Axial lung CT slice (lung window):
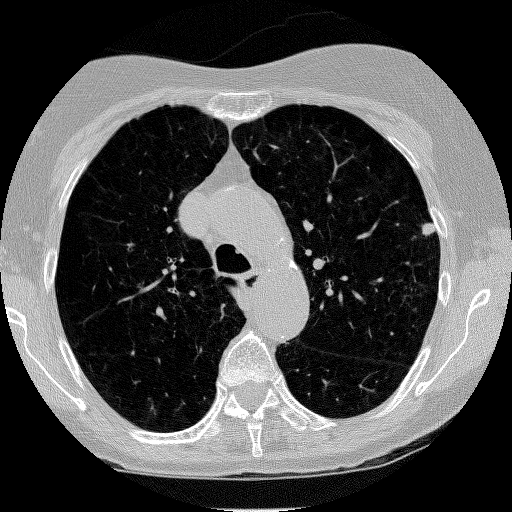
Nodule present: yes
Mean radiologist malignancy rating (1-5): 3.25